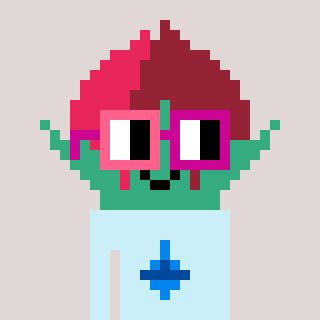
a pixel art character with square pink and red glasses, a rosebud-shaped head and a cold-colored body on a warm background